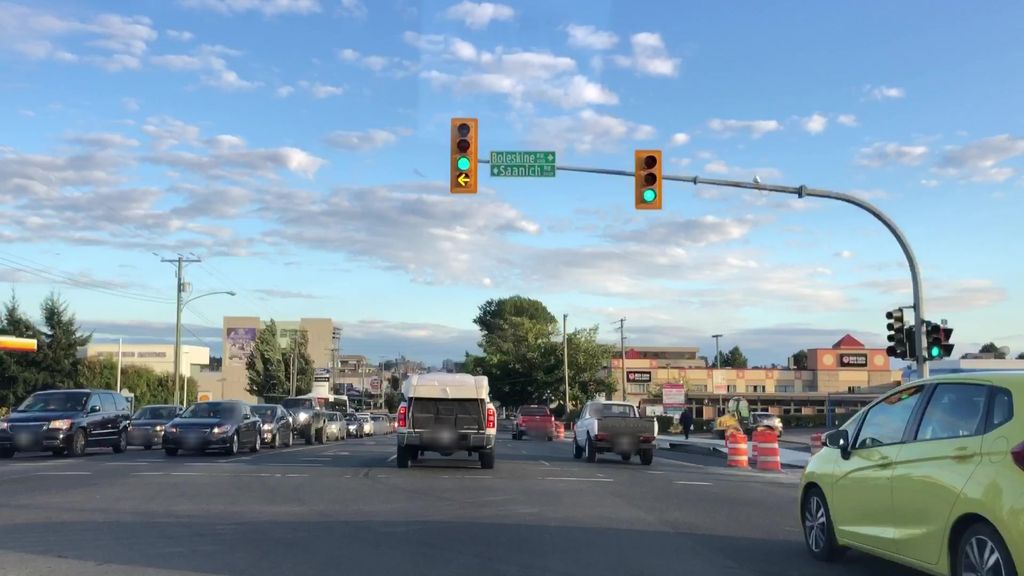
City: victoria